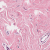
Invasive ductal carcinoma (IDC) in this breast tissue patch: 0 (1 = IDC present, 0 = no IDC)